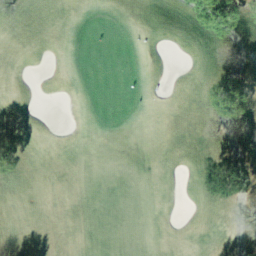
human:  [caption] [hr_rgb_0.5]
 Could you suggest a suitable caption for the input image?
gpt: This is a part of a golf course with green turfs and some bunkers and trees .

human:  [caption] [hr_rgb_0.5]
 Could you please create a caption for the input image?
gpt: A part of a golf course with green turfs and some bunkers and trees .

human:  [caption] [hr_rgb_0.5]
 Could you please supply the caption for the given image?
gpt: A part of a golf course with green turfs and some bunkers .

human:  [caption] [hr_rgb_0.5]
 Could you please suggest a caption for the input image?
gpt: There are turfs and some bunkers and trees in the golf course .

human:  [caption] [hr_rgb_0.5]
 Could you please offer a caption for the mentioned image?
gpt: Green turfs and some bunkers and trees in the golf course .